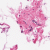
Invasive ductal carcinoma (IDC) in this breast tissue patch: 0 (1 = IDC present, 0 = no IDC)